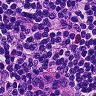
Metastatic tissue present: no